Question: Is it possible to skew the top and bottom edges of an image to go in different directions using only 2D transform? Here is what I am trying to do:

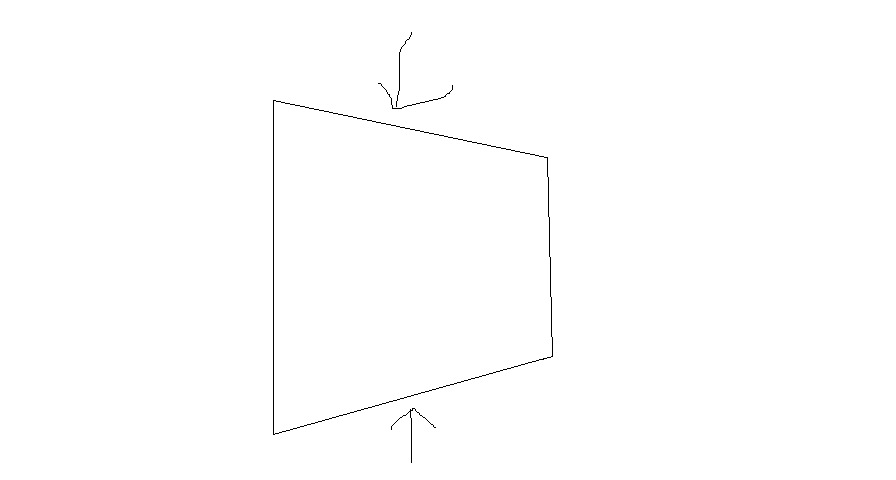
Answer: What you're trying to achieve is actually on 3 dimensions (the object will have left to right, up and down and the depth axis of close and far), so unfortunately 2d transform will not work in this case.